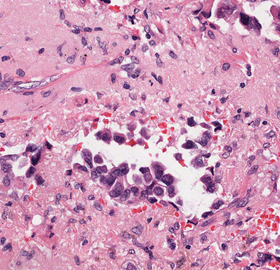
Tumor epithelial tissue: yes
Tumor-associated stroma tissue: yes
Normal tissue: no